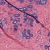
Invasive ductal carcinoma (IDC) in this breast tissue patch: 0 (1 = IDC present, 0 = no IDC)